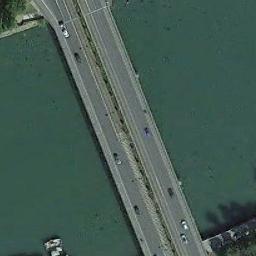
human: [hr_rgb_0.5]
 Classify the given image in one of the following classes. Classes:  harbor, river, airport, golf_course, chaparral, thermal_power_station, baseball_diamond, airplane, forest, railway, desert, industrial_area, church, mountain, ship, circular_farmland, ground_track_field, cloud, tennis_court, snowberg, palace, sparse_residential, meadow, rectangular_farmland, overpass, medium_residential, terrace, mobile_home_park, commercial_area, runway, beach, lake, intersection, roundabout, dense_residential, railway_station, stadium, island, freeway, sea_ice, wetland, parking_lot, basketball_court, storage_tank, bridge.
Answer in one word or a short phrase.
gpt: bridge